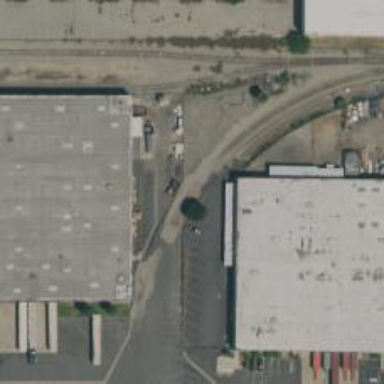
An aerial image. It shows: Rail spur service.